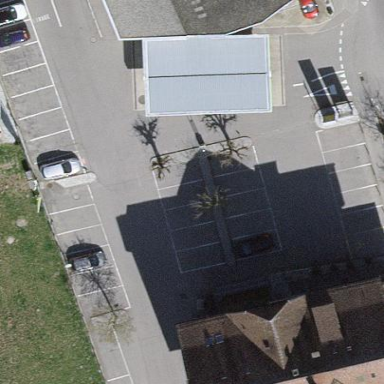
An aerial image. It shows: Parking area with asphalt surface.